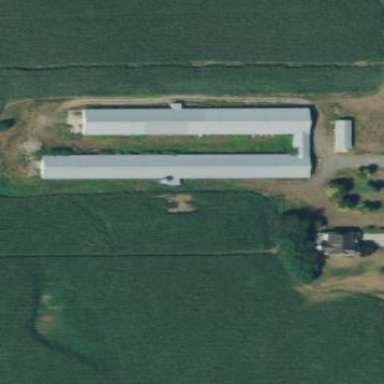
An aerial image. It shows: Farmyard area.